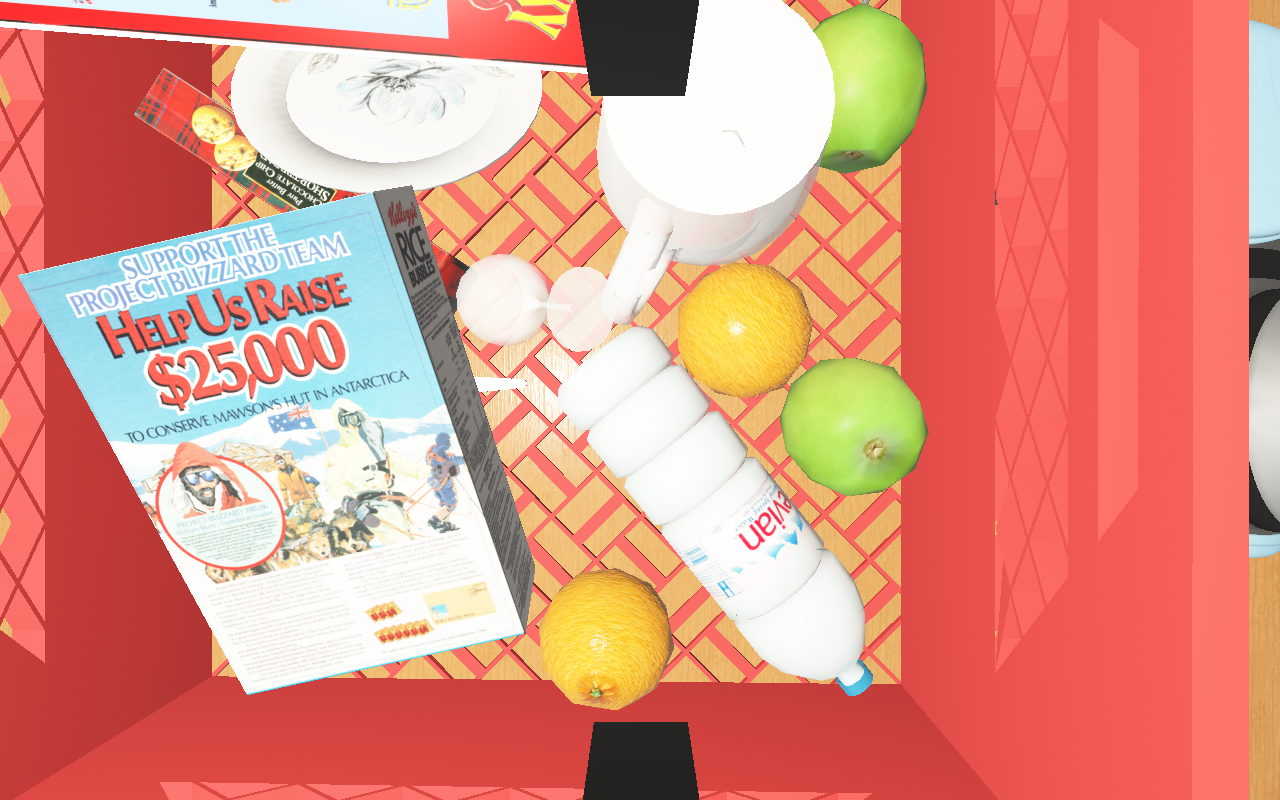
Objects in the scene:
carafe
apple
apple
orange
orange
plate
glass
jam jar
cereal box
cereal box